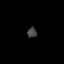
Tissue: lung
Cell type: Epithelial cells
Senescence score: 0.2296
Nuclear area (px): 95
Mean DAPI intensity: 66.611